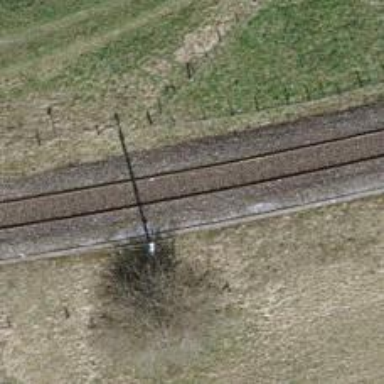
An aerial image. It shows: Railway track with contact line for electrification.